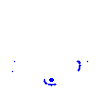
Particle: electron